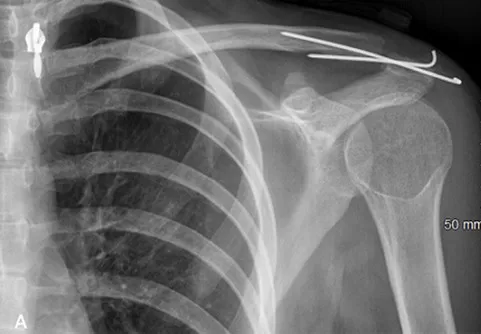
Post-operative X-rays on day 1, AP.
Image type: radiology (x_ray)